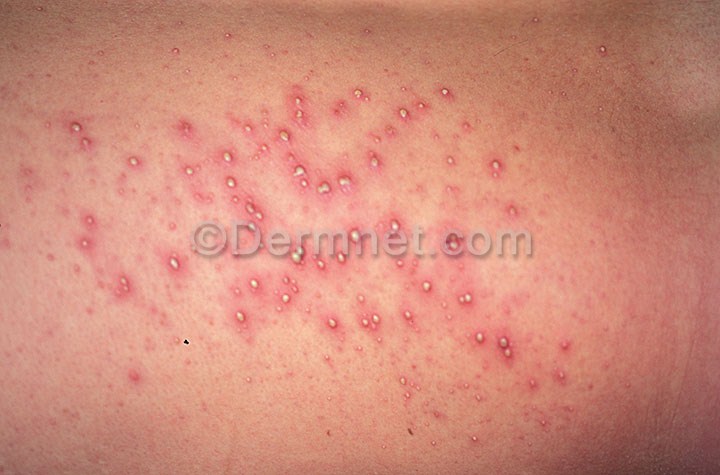
Disease: Cellulitis Impetigo and other Bacterial Infections